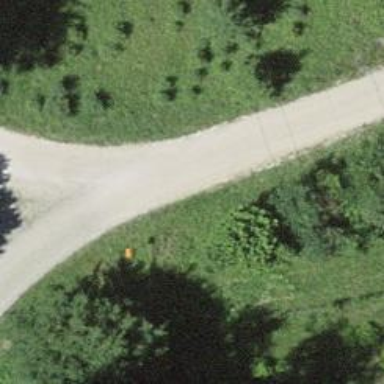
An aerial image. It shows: Aerial marker.